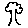
Label: tree